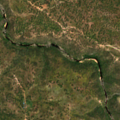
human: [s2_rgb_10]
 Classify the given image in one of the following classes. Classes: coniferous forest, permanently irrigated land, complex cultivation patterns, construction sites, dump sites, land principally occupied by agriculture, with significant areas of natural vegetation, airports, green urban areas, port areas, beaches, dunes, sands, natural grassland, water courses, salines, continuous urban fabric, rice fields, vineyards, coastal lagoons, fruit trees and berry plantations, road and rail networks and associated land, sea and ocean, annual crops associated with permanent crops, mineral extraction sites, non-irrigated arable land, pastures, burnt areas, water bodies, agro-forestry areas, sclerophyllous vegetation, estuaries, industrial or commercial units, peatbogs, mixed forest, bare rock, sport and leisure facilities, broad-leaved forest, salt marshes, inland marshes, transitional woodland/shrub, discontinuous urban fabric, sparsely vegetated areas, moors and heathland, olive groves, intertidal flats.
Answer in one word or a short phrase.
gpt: agro-forestry areas, broad-leaved forest